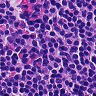
Metastatic tissue present: no